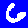
Digit: 6